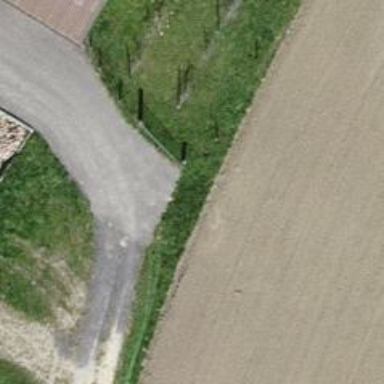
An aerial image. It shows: Driveway.